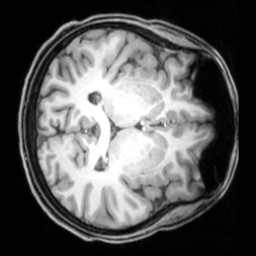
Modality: T1w
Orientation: axial
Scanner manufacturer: siemens
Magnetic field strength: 3 T
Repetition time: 1.9 s
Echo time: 0.00397 s